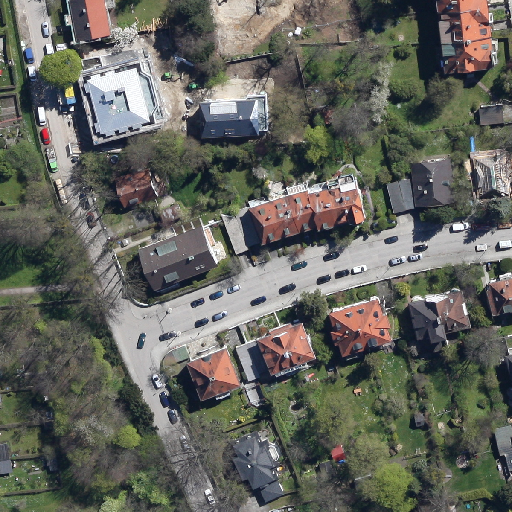
Referring expression: van in the parking area